Interaction volume radius: 5 \u00c5
Interaction volume height: 10 \u00c5
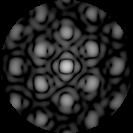
Disorder parameter: 0.314